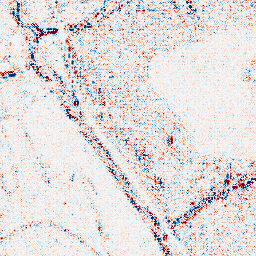
Category: wavelet
Decomposition family: wavelet_reverse_biorthogonal
Decomposition parameters: wavelet: rbio5.5
level: 1
Upsampling method: linear_exact
Upsampling parameters: scale: 4
Upsampling scale: 4